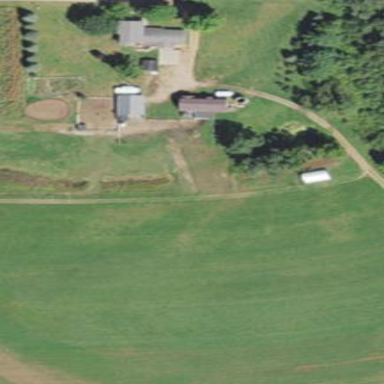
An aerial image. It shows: Farmyard area.